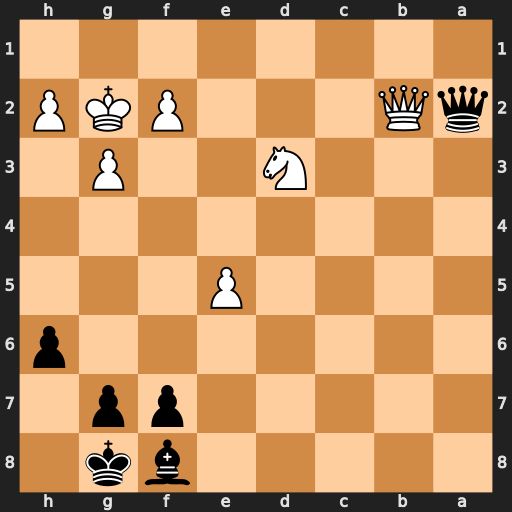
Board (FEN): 5bk1/5pp1/7p/4P3/8/3N2P1/qQ3PKP/8
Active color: b
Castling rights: -
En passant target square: -
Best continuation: Qd5+ Kg1 Qxd3